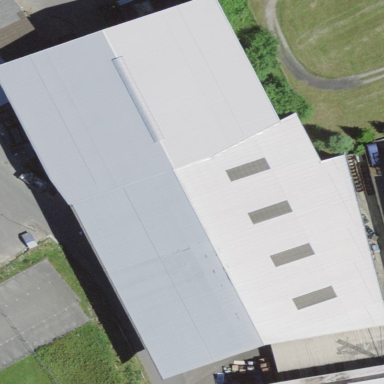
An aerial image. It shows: Warehouse building.